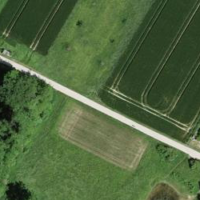
EUNIS habitat code: 25
Species observed at this site:
Pholidoptera griseoaptera
Rana temporaria
Pseudochorthippus parallelus
Cicadella viridis